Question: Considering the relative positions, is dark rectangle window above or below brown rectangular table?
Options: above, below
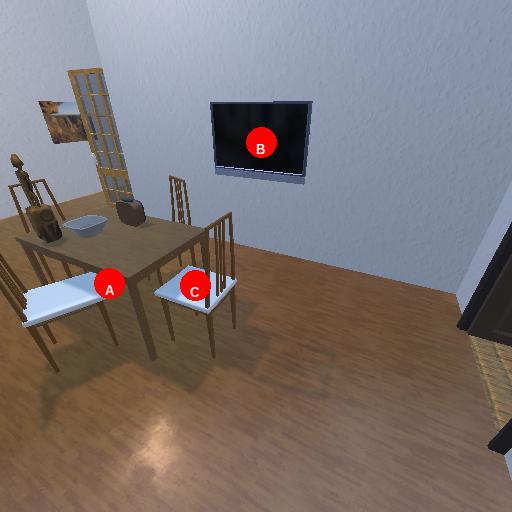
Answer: above